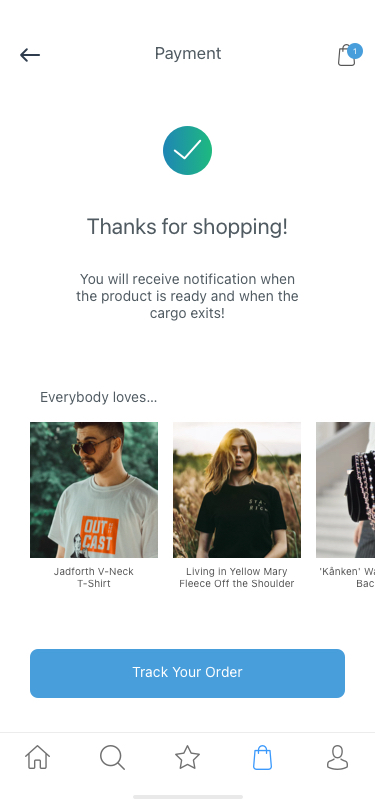
Text in this UI design:
Track Your Order
Jadforth V-Neck
T-Shirt
Living in Yellow Mary Fleece Off the Shoulder
'Kånken' Water Resistant Backpack
Everybody loves…
You will receive notification when the product is ready and when the cargo exits!
Thanks for shopping!
1
Payment